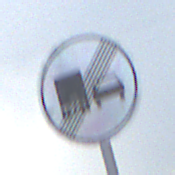
Verkehrszeichen: EndeUeberholverbotKraftfahrzeuge
Umgebung: Outdoor, RoadRail
Tageszeit: MorningAfternoon
Wetter: PartlyCloudy
Licht: Natural
Jahreszeit: NotSpecified
Kontrast: LowContrast